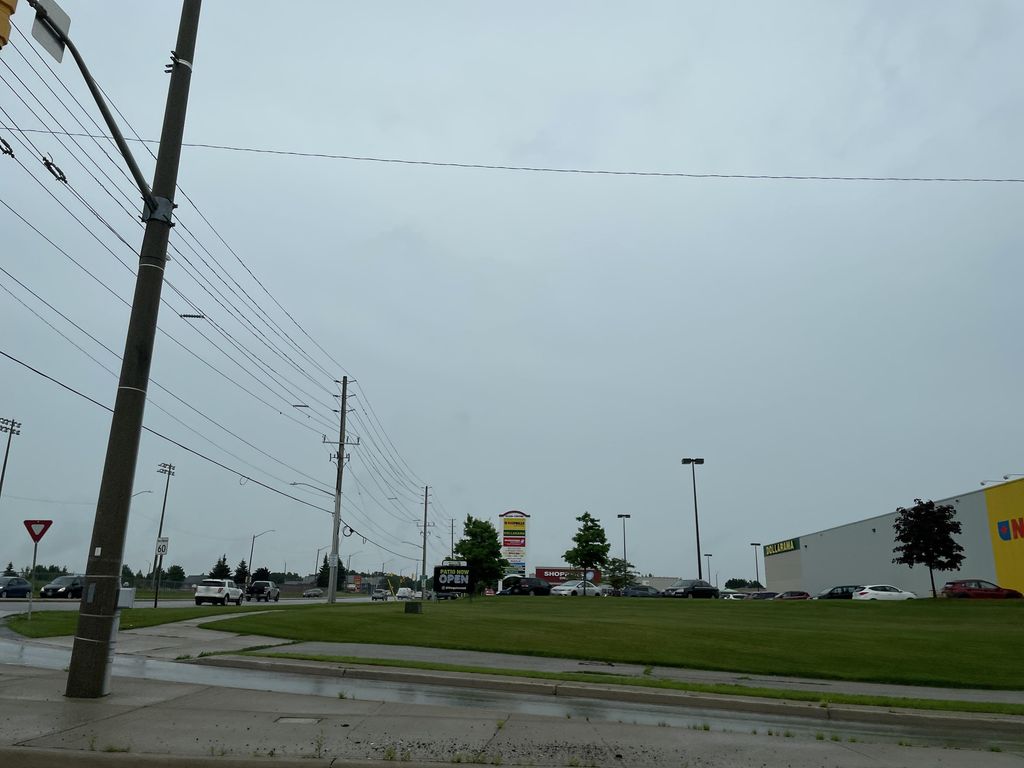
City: kitchener-waterloo